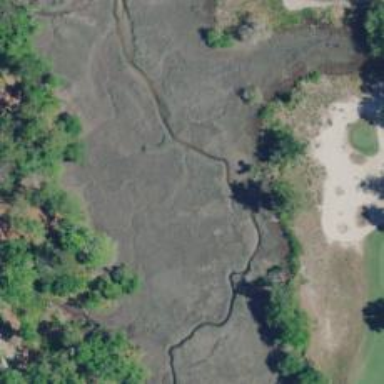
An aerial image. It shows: Water hazard on golf course. The hazard is natural water feature.